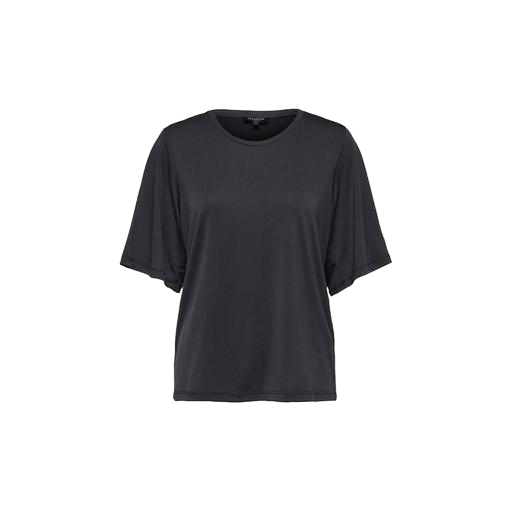
short-sleeve top only macy, batwing t-shirt, boxy fit t-shirt, white background